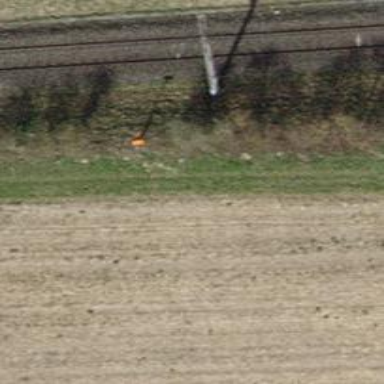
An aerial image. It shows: Pipeline marker.